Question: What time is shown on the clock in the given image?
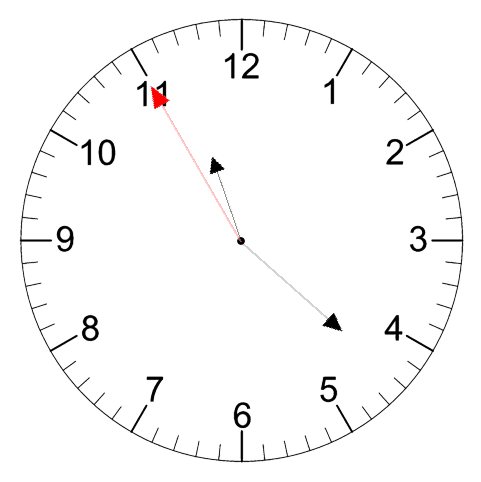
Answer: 11:21:55